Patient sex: M
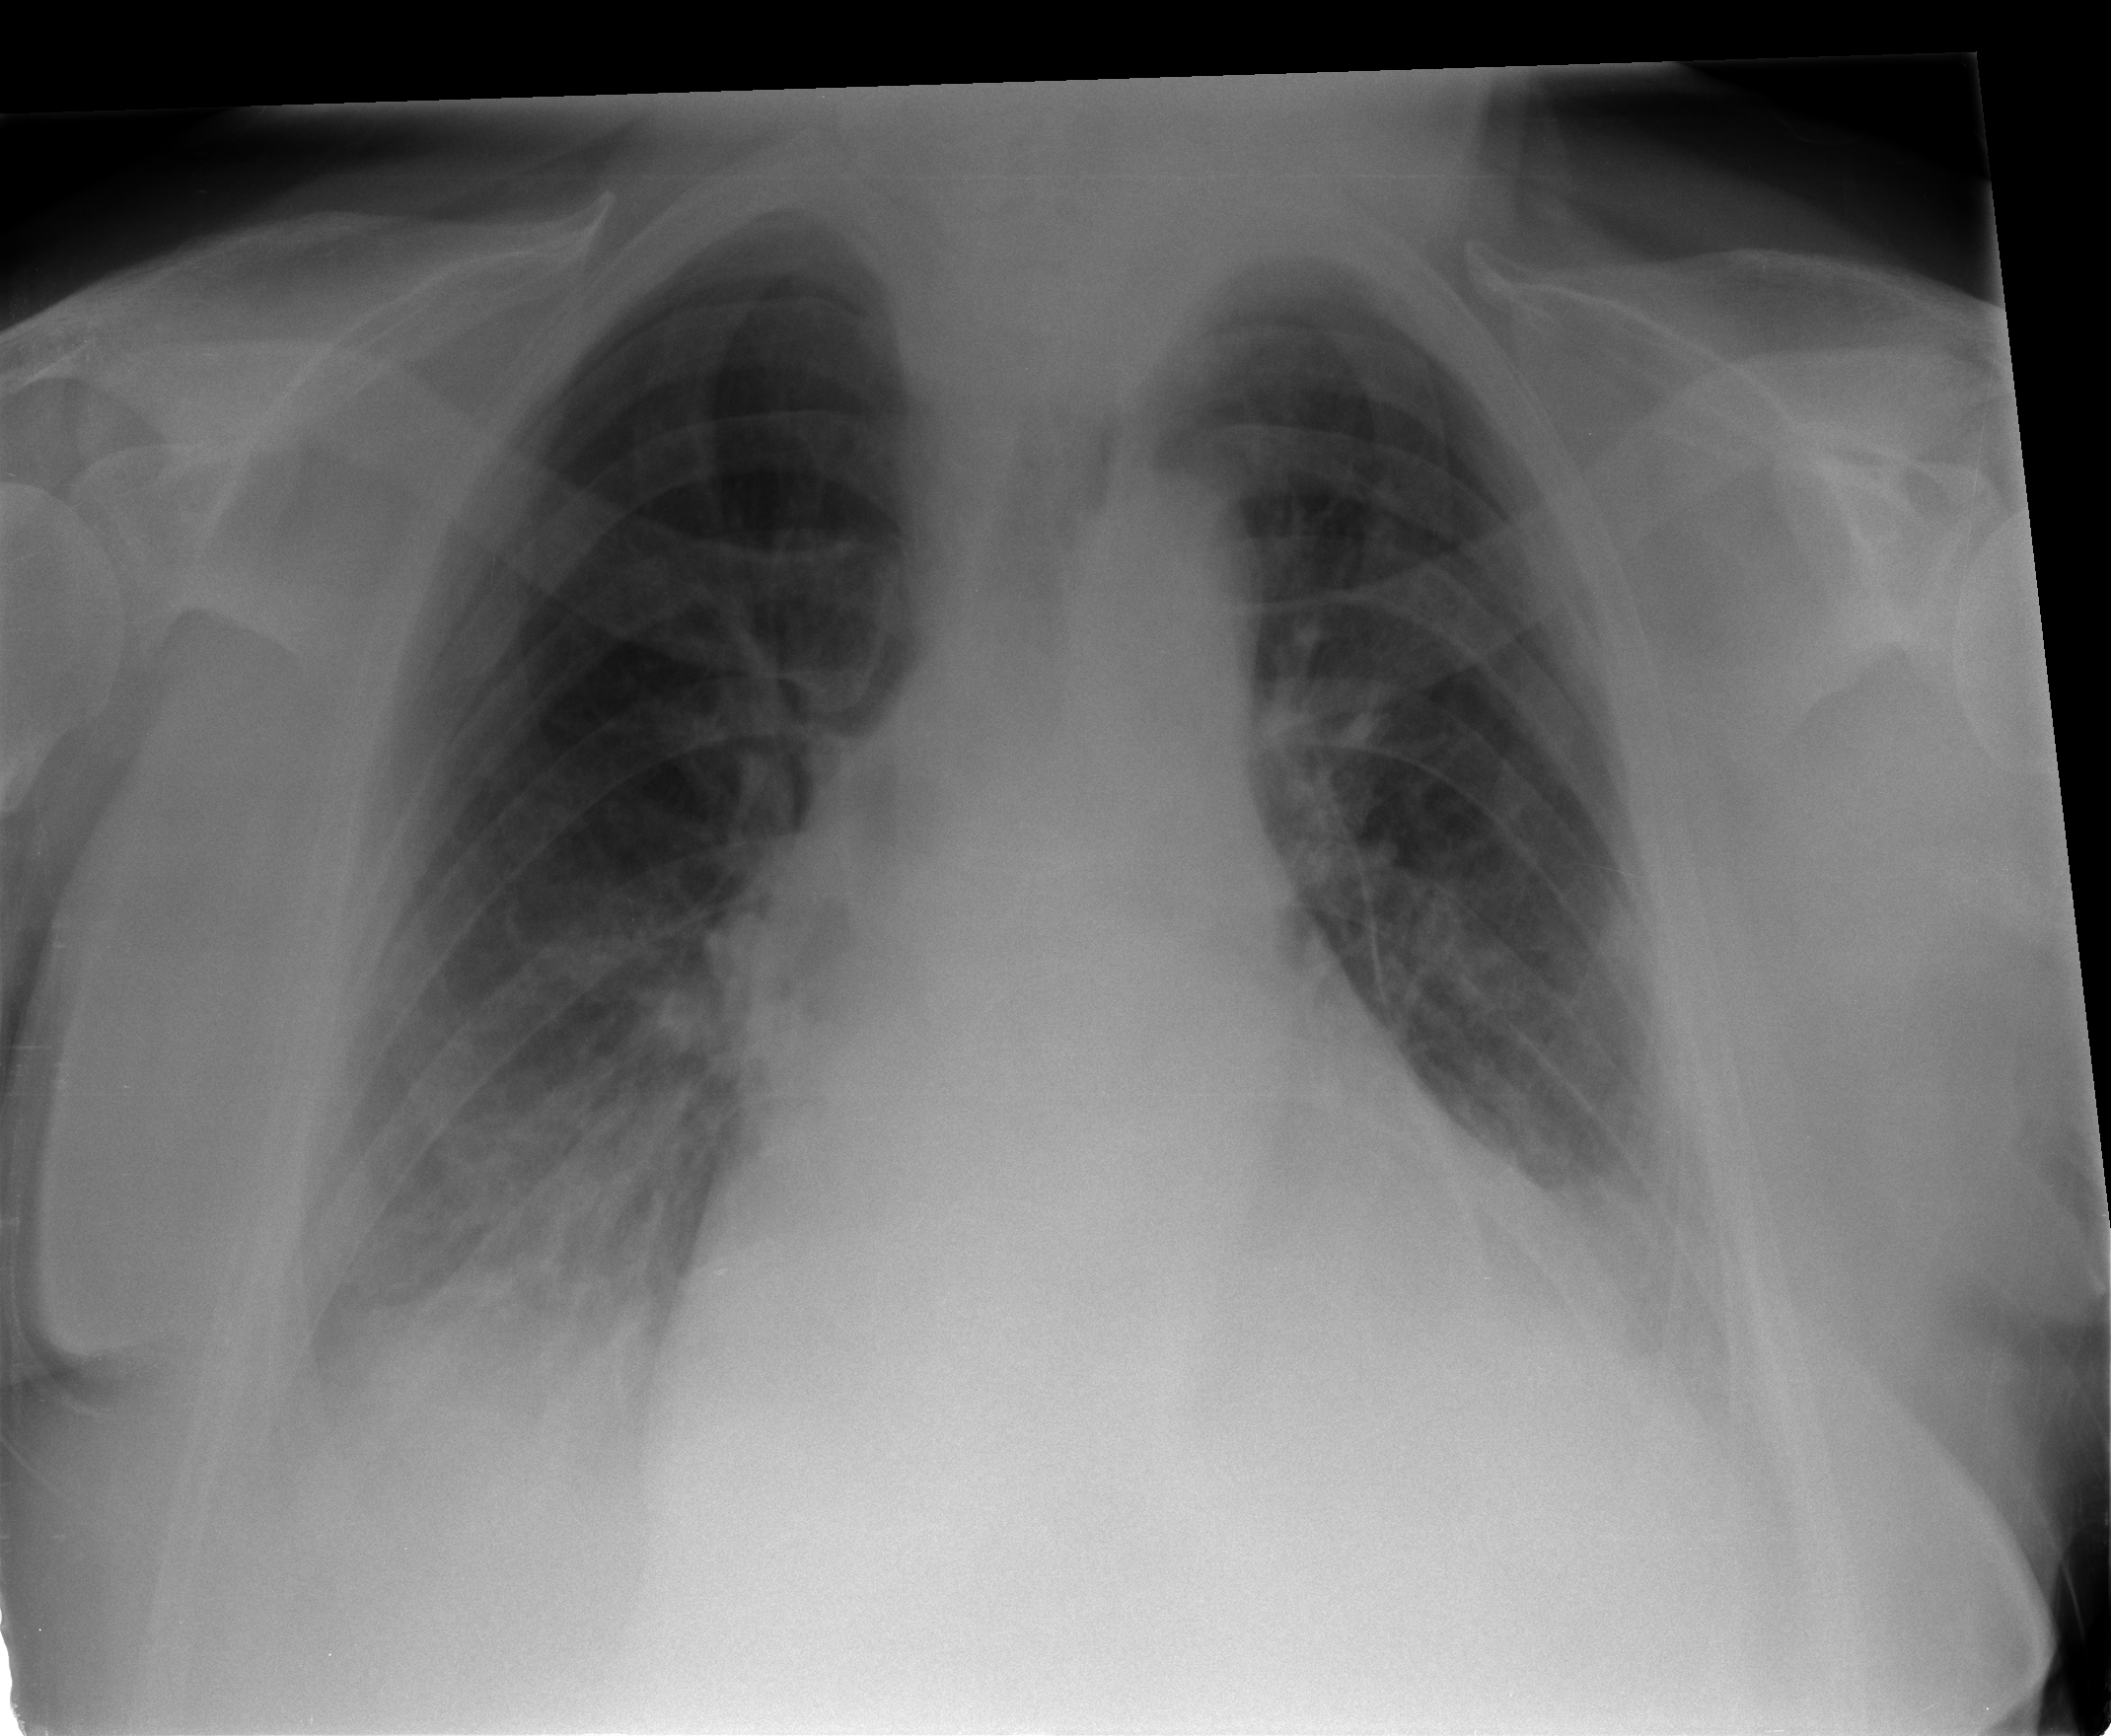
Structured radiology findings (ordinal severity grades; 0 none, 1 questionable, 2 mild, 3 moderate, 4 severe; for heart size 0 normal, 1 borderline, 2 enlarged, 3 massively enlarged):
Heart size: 2
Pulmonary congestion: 2
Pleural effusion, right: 2
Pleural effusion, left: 1
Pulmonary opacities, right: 0
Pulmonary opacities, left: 1
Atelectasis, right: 2
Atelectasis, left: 2